Field crop: maize
Growth stage: 2
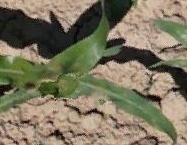
Species: maize